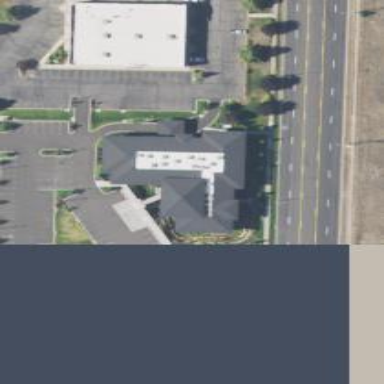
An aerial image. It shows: Clinic building offering healthcare services.